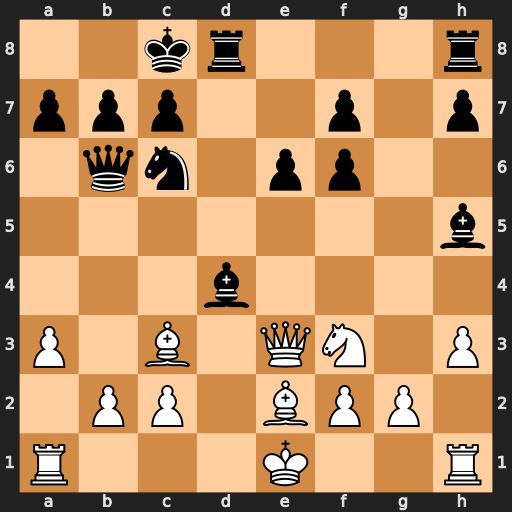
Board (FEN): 2kr3r/ppp2p1p/1qn1pp2/7b/3b4/P1B1QN1P/1PP1BPP1/R3K2R
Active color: w
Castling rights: KQ
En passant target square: -
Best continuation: Nxd4 Nxd4 Bxd4 Rxd4 Bxh5